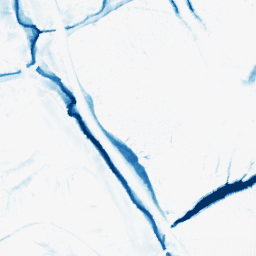
Category: morphological
Decomposition family: morphological
Decomposition parameters: operation: closing
size: 10
Upsampling method: fft_zeropad
Upsampling parameters: scale: 4
Upsampling scale: 4